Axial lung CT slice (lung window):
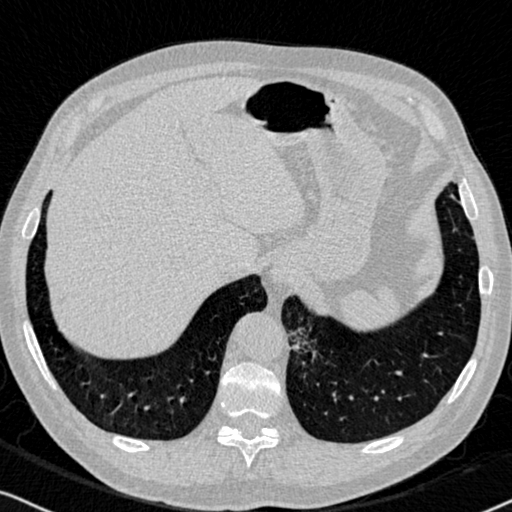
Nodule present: no